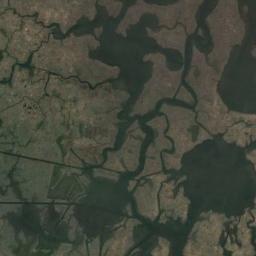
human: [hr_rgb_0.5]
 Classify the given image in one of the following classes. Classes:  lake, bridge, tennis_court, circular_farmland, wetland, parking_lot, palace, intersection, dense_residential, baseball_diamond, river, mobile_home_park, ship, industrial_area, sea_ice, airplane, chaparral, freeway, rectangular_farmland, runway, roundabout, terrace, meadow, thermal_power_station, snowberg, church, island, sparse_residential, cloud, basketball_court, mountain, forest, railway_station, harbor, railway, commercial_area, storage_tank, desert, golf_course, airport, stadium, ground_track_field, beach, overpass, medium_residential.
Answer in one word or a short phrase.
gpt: wetland